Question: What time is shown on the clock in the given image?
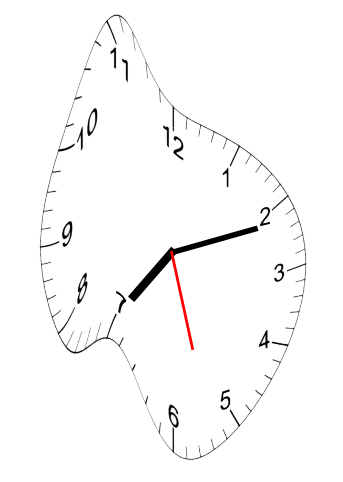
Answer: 07:11:27